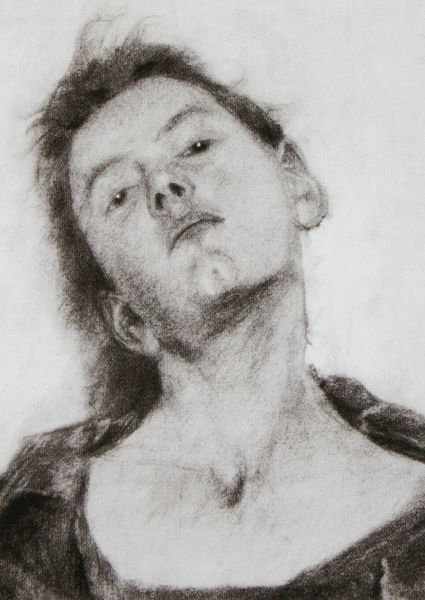
Titel: Selbstporträt
Künstler: Paula Wimmer
Institution: Privatbesitz
Schlagwörter: dunkel, kopf, mann, weiß, mädchen, ausschnitt, frau, frisur, grau, haar, hell, hintergrund, mund, nase, schwarz, skizze, zeichnung, blick, hemd, augen, bluse, gesicht, kragen, bildnis, hals, portrait, porträt, haare, augenbrauen, en face, frontal, kinn, ohren, schulter, papier, haltung, studie, selbstporträt, geneigt, foto, tusche, kohle, radierung, bleistift, kohlezeichnung, bleistiftzeichnung, abstehende ohren, blickrichtung, glanzlichter, untersicht, man, male, reflex, drawing, schief, direkt, dekolte, kropf, zeichung, recken, kehlkopf, zerzaust, self portrait, blieck